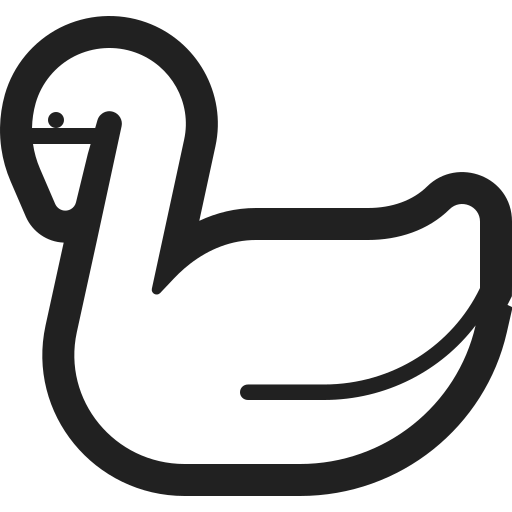
swan high contrast